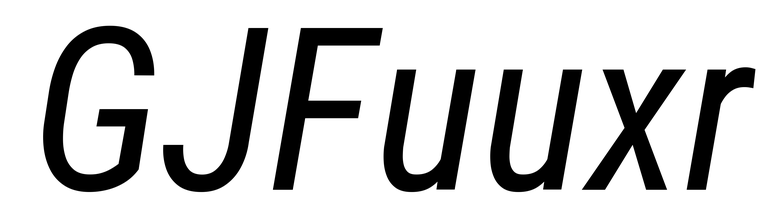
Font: Roboto-Italic_Condensed_Italic